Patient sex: F
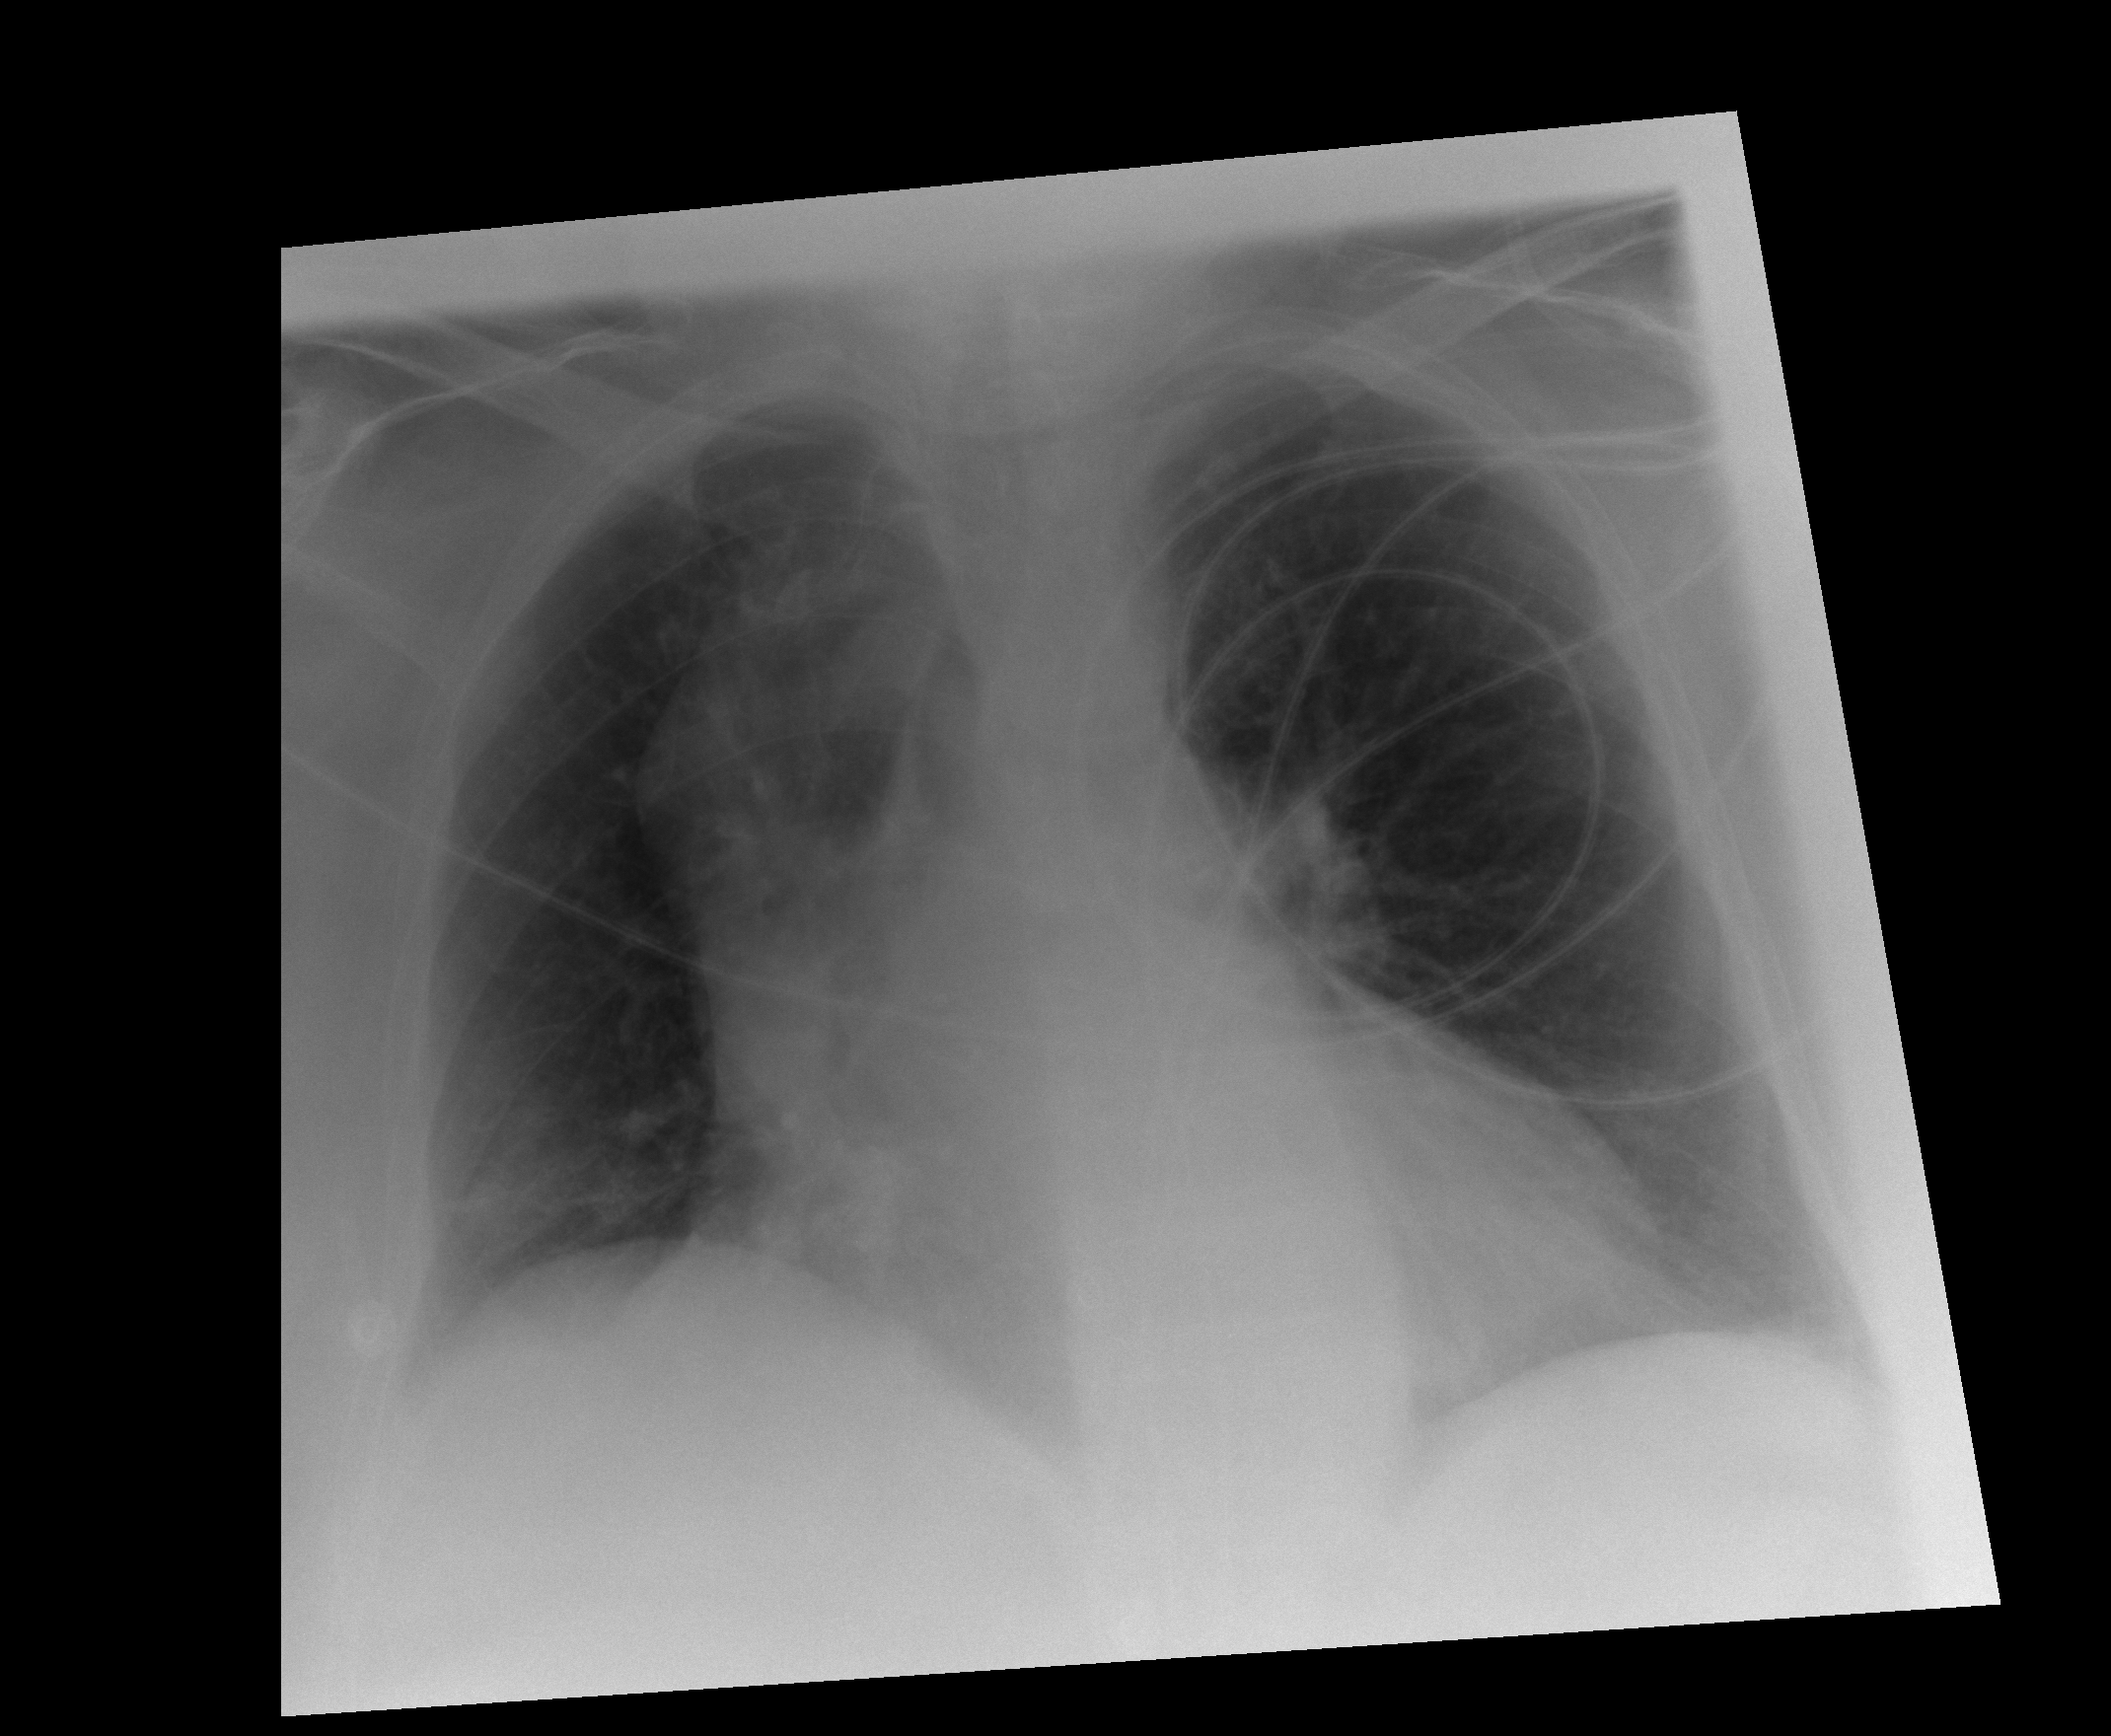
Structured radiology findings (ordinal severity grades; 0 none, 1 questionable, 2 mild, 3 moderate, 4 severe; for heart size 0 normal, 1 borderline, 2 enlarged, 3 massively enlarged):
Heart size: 2
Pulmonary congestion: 0
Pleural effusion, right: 0
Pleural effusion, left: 0
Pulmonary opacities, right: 0
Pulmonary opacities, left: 0
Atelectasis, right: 2
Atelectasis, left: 2